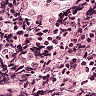
Metastatic tissue present: no